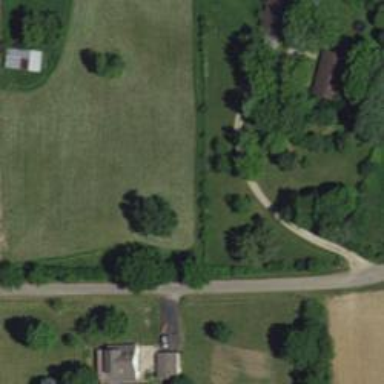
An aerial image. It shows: Driveway leading to service road.